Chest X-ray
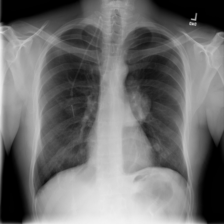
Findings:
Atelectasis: negative
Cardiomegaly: negative
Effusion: negative
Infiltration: negative
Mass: positive
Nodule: positive
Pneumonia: negative
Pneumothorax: negative
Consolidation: negative
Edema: negative
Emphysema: negative
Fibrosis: negative
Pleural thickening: negative
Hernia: negative